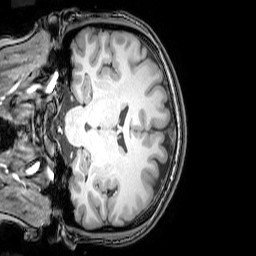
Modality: T1w
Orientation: coronal
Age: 25
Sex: female
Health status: healthy
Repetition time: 0.081 s
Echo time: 0.037 s